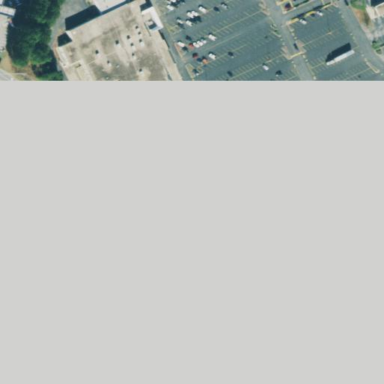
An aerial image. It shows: Supermarket building.